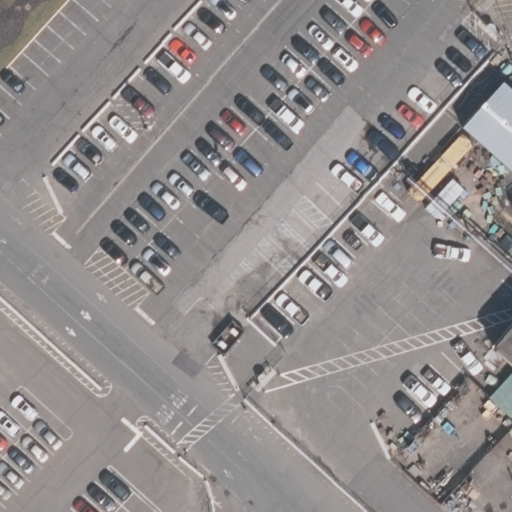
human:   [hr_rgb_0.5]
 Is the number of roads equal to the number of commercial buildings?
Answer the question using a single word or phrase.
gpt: no

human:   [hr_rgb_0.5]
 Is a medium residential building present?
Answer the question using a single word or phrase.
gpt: no

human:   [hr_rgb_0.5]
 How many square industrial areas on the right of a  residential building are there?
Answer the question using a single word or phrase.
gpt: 0

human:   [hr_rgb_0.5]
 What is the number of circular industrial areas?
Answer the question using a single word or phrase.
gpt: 0

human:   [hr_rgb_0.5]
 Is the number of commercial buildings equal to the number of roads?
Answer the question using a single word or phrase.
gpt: no

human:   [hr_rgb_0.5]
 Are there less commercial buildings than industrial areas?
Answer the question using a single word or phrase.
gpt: no

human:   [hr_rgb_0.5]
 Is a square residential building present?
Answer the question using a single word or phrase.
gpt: no

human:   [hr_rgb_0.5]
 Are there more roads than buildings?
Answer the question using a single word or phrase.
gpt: yes

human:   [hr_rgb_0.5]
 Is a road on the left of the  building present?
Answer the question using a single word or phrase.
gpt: yes

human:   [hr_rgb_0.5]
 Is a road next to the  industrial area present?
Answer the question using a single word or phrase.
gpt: yes

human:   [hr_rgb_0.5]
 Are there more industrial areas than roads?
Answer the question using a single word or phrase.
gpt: no

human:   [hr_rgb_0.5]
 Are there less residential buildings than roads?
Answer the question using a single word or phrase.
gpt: yes

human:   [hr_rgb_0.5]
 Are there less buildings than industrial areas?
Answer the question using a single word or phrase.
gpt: no

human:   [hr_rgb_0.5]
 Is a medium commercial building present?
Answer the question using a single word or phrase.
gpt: no

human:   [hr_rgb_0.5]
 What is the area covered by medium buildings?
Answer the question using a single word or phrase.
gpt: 0m2

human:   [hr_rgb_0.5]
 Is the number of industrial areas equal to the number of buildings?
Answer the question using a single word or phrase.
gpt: yes

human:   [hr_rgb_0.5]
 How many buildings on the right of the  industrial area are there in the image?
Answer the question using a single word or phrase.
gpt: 1

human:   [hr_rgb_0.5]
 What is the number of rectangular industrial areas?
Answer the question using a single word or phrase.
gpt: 1

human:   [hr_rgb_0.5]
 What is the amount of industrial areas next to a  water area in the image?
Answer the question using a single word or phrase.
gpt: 0

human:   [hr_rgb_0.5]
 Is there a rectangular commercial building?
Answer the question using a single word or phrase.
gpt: yes

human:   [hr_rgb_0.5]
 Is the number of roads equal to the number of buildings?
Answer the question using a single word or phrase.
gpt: no

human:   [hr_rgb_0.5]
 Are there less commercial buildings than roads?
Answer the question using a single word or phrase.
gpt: yes

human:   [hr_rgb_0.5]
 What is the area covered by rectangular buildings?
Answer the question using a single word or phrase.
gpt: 1358m2

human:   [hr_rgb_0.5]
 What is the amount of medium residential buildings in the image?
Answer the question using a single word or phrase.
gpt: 0

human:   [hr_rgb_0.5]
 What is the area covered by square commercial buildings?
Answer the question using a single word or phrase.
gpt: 0m2

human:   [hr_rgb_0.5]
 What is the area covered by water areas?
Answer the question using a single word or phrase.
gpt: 0m2

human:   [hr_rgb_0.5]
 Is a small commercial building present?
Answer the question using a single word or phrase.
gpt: no

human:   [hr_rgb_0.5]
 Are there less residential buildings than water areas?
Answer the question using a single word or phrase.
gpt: no

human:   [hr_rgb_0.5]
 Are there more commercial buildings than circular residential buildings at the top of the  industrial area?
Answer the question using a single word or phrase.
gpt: yes

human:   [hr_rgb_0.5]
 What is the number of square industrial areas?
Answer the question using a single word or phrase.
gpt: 0

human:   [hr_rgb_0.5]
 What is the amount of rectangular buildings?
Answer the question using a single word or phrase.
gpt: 1

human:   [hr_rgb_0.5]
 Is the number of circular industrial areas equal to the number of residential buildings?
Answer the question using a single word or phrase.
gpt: yes

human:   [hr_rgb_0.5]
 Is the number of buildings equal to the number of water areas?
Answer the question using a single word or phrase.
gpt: no

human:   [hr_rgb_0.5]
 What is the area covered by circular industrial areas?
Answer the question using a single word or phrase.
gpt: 0m2

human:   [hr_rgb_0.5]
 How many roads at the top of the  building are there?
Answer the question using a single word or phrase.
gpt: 0

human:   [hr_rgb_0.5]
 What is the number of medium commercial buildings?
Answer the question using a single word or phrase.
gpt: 0